Brain MRI study timepoint: followup_recurrence
T1CE (contrast-enhanced T1) slice:
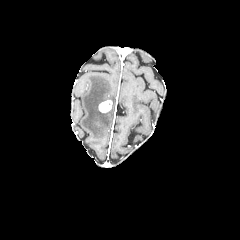
T2-FLAIR slice:
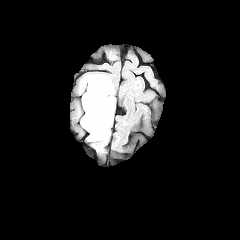